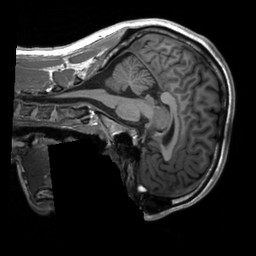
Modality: T1w
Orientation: sagittal
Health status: healthy
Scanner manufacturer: siemens
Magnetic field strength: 3 T
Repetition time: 2.3 s
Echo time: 0.00207 s